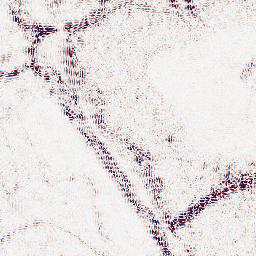
Category: wavelet
Decomposition family: wavelet_reverse_biorthogonal
Decomposition parameters: wavelet: rbio5.5
level: 2
Upsampling method: sinc_hamming
Upsampling parameters: scale: 8
kernel_size: 16
Upsampling scale: 8